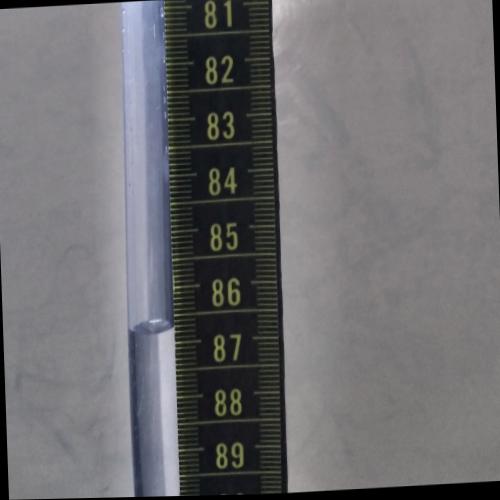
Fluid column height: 86.7 cm